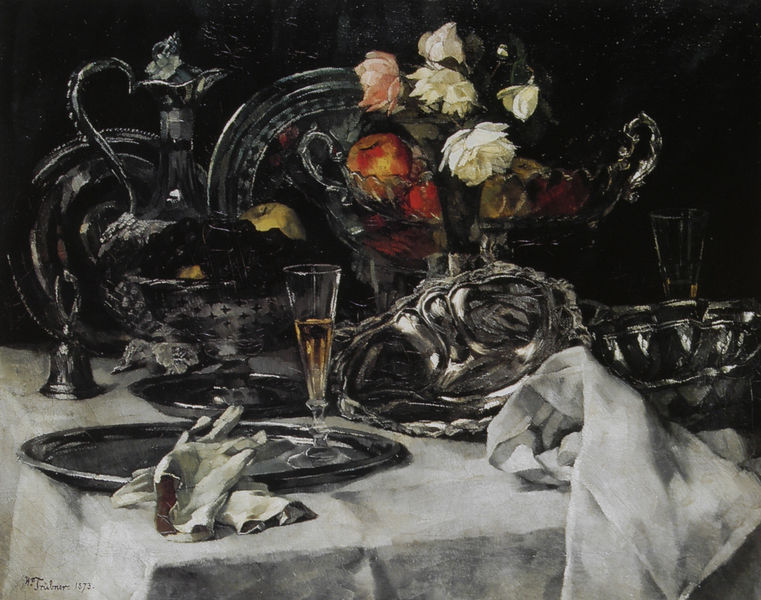
Titel: Silber und Rosen
Künstler: Heinrich Wilhelm Trübner
Standort: Düsseldorf
Institution: Kunstmuseum Düsseldorf im Ehrenhof
Schlagwörter: dunkel, gemälde, schatten, wasser, weiß, gelb, komposition, blume, blumen, getränk, glas, grau, handschuh, handschuhe, hell, hintergrund, licht, orange, schwarz, tisch, vordergrund, blüte, blüten, obst, rose, rosen, rot, schal, tuch, ornament, gläser, falten, leinen, schale, schüssel, silber, tablett, teller, signatur, tischdecke, tischtuch, kelch, stoff, decke, pflanze, rosa, frucht, früchte, henkel, kanne, krug, schalen, stilleben, stillleben, trauben, vase, apfel, äpfel, schrift, ecke, blumenvase, düster, farbe, ölgemälde, lamp, oil, red, white, tafel, wein, belt, black, dark, painting, table, yellow, glanz, zahlen, blanket, flowers, mirror, picture, pink, reflection, metall, strauss, pot, stil, platte, poliert, jahreszahl, blumenstrauss, kante, quitte, tischkante, tulpe, serviette, klingel, zinn, tablet, weinglas, geschirr, noir, wine, nelke, stängel, liebermann, pinselstrich, karaffe, gedeck, trübner, obstschale, weintrauben, glocke, pfingstrosen, besteck, blüte7, champagner, eck, flower, flüssigkeit, früchteschale, gefüllt, glanzlichter, glaskaraffe, glove, glöckchen, hanschuh, hellgrau, kristall, kristallschale, leinendecke, napkin, obstschalen, politur, sekt, sektglas, sektgläser, servierhandschuhe, silbergeschirr, silberglocke, silbern, silberplatte, silver, tableaux, tafelsilber, tischbein, tischecke, tischglocke, trinkgläser, tuischdecke, zahl, ziffer, apple, food, fruit, pfirsich, rouge, folded, landscape, metal, assiette, glasschale, color, kerchief, fleur, glass, grape, roses, still life, miroir, vin, clothes, decken, style, art, shiny, cloth, cup, shadows, dutch, grapes, flute, gloves, tablecloth, tasse, tafelgeschirr, contrast, port, plate, jug, pitcher, drink, bowl, sektflöte, iron, can, geschitt, fruits, ewer, bell, linen, kettle, platter, tray, apples, champaigne, handles, quince, 1873, champagne, vanitas, dishes, stain, petals, whtie, amber, highlights, pewter, carnations, plates, bowls, silver bowls, fliwers, glives, galss, tanle, prosecco, prosecoo, still image, server, jig, stainless, vowel, silverware, kettel, napkins, colander, caraffe, drooping, trays, vas, gloes, karlsruhe, golocke, shados, shampaigne, ves